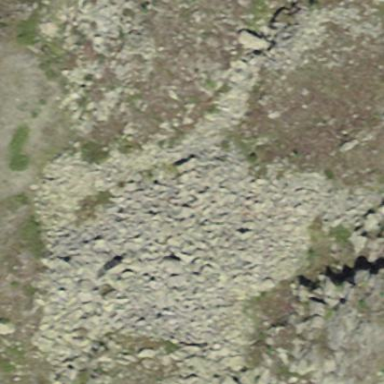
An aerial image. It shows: Natural scree.